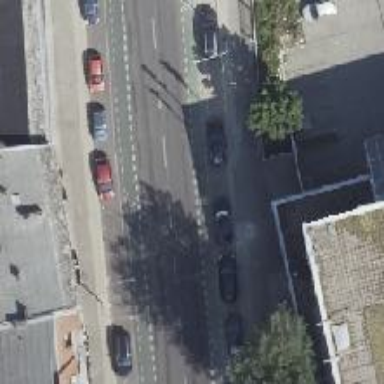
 there are parallel parking lanes on both sides of the road."